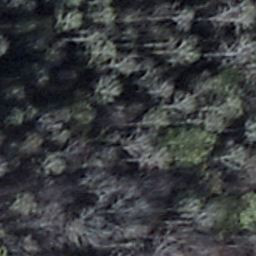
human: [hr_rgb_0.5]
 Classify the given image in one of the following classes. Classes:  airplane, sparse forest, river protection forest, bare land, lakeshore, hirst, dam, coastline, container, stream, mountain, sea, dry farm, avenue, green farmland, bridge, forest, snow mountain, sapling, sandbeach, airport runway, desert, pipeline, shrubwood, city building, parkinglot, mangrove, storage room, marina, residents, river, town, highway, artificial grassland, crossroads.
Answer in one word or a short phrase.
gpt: shrubwood